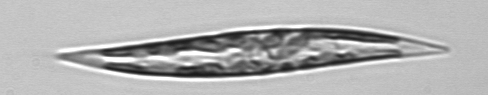
Label: Pleurosigma